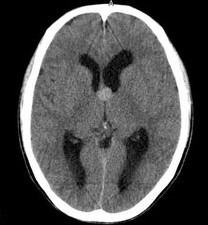
Label: notumor